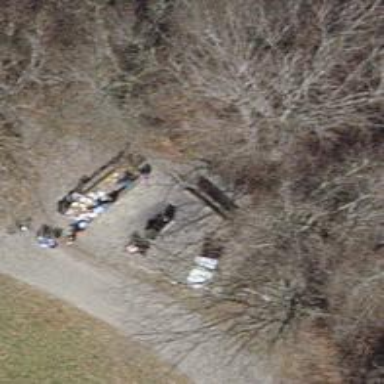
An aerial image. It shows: Barbecue facility.